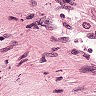
Metastatic tissue present: no